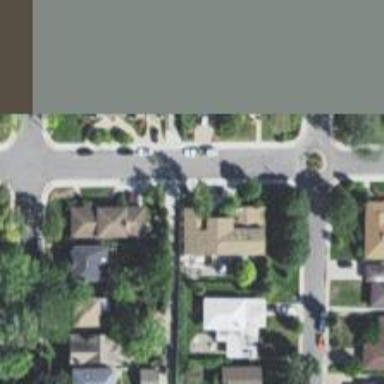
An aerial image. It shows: Alley classified as service road.